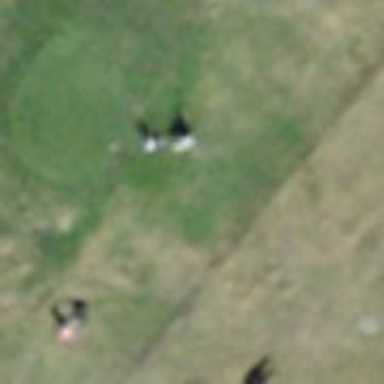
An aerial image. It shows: Golf tee.